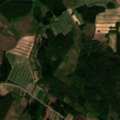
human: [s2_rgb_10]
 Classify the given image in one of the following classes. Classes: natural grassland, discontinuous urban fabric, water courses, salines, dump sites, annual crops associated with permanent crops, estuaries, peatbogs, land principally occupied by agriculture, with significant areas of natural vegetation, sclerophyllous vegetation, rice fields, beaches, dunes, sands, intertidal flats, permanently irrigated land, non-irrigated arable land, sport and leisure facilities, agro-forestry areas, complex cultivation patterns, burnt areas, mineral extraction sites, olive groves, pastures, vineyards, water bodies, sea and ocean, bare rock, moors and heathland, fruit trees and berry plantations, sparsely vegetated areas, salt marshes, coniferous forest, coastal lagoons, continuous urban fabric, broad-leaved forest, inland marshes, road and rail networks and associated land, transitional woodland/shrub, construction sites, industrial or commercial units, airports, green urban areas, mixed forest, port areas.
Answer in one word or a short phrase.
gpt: land principally occupied by agriculture, with significant areas of natural vegetation, coniferous forest, mixed forest, transitional woodland/shrub